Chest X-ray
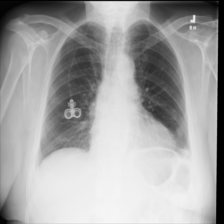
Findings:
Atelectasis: positive
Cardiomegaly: negative
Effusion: positive
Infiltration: negative
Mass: negative
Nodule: negative
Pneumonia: negative
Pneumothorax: negative
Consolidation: negative
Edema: negative
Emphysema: negative
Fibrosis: negative
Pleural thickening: negative
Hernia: negative